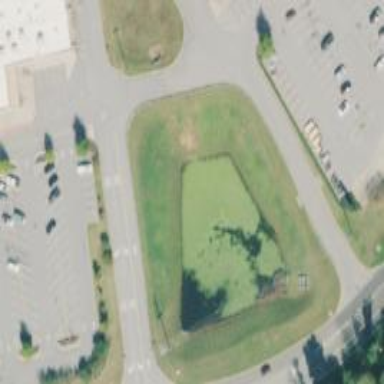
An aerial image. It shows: Detention basin filled with water.